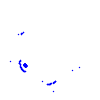
Particle: proton